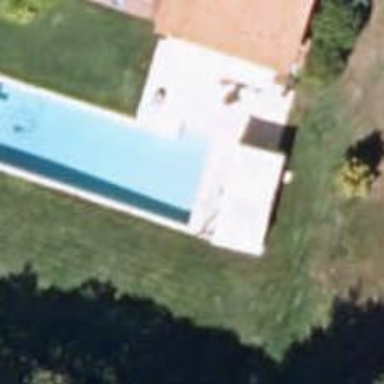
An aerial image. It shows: Swimming pool located in leisure land.